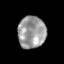
Tissue: skin
Cell type: Epithelial cells
Senescence score: 0.1792
Nuclear area (px): 873
Mean DAPI intensity: 155.577